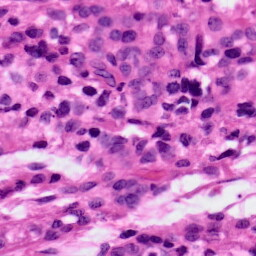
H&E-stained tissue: Ovarian